Field crop: tomato
Growth stage: 1
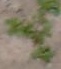
Species: portulaca